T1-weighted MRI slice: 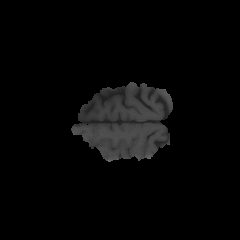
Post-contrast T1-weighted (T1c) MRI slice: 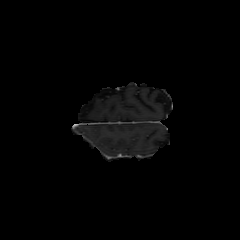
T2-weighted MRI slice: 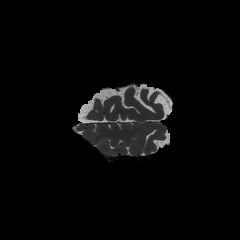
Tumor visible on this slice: no